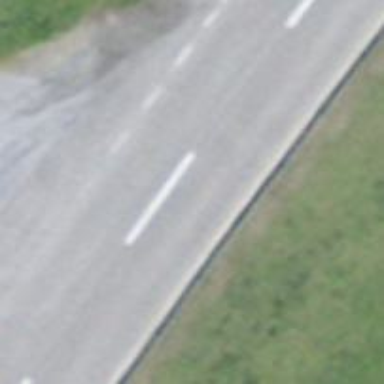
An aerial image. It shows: Primary road with asphalt surface.